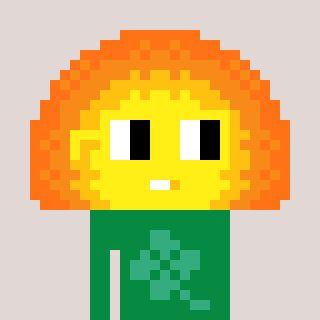
a pixel art character with square yellow glasses, a sunset-shaped head and a green-colored body on a warm background